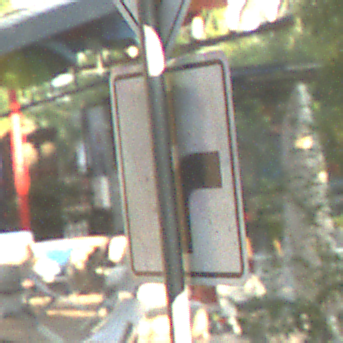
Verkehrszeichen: VerlaufVorfahrtsstrasse5
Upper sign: Vorfahrtsstrasse
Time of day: SunriseSunset
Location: Outdoor (Suburban)
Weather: Clear
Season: NotSpecified
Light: Natural